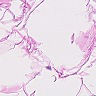
Metastatic tissue present: no